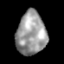
Tissue: lung
Cell type: Epithelial cells
Senescence score: 0.1878
Nuclear area (px): 1248
Mean DAPI intensity: 154.398